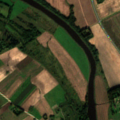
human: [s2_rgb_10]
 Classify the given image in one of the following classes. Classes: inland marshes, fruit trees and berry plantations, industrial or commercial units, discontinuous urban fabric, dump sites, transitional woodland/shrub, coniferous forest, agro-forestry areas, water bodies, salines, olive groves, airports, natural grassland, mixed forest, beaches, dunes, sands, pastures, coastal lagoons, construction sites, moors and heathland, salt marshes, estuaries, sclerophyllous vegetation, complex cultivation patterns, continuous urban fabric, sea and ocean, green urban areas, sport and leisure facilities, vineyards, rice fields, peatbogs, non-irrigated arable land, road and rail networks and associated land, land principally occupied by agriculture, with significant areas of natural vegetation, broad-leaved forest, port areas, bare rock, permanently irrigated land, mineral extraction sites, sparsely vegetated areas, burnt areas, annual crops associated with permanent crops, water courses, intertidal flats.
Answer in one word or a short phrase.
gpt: non-irrigated arable land, pastures, complex cultivation patterns, water courses